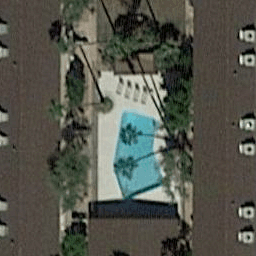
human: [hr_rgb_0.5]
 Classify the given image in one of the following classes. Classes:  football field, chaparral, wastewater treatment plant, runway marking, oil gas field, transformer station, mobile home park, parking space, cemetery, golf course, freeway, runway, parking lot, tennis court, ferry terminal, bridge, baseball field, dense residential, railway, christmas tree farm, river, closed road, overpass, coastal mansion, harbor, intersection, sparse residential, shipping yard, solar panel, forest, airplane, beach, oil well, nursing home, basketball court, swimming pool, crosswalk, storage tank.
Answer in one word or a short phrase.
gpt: swimming pool